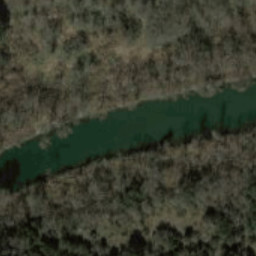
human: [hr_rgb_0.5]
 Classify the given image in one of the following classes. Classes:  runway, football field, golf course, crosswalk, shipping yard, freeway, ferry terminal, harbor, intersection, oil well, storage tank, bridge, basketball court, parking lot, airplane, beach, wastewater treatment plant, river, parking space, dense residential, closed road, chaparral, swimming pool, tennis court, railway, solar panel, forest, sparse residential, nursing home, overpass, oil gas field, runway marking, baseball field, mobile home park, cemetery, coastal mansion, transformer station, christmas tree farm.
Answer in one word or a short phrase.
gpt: river